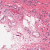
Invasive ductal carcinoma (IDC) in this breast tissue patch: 1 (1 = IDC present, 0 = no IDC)